Question: Going by the article in wikipedia <URL>
It automatically allocates memory in geometrical progression amounts as the last empty memory cell is filled up and then copies entire data to the new array. What happens when one removes elements in quantity larger than the amount by which it was increased? Does it automatically deallocate memory too? Or does it leave it as it is?
For example in the image on the top right of the above wikipedia link,

after the last step 2|7|1|3|8|4| one removes all the elements except 2. What happens then? Does it allocate memory of smaller size and copy the entire contents to the new one?
Side question: How or what decides what would be initial amount of memory allocated to a dynamic array?
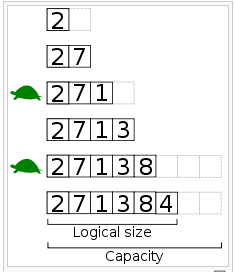
Answer: The article you cite replies your question:
"Many dynamic arrays also deallocate some of the underlying storage if its size drops below a certain threshold, [...]"
It's really worth reading ;-)
For the cases where you know in advance that you will need a specific size, some implementations provide a specific method ("reserve()", in the C++ Standard Library).